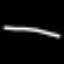
Label: line